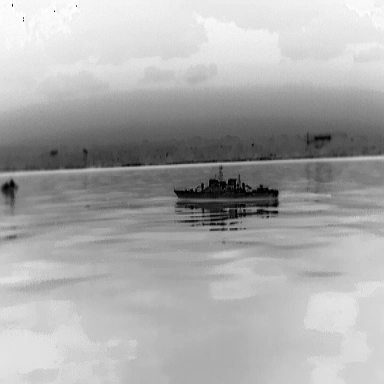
There is a warship in the infrared image.